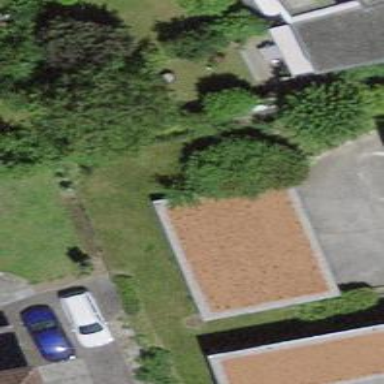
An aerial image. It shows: Group of garages.